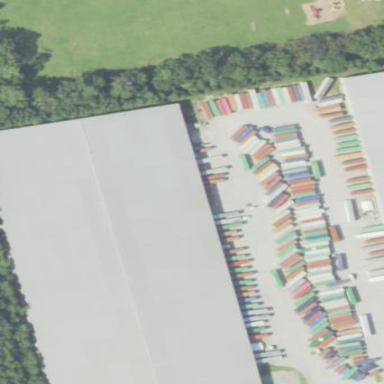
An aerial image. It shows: Warehouse.